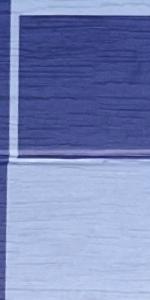
Label: Empty